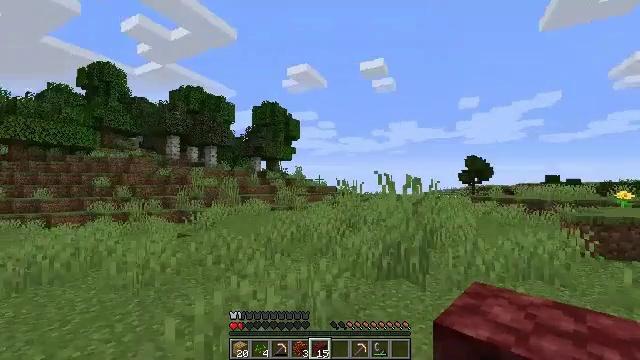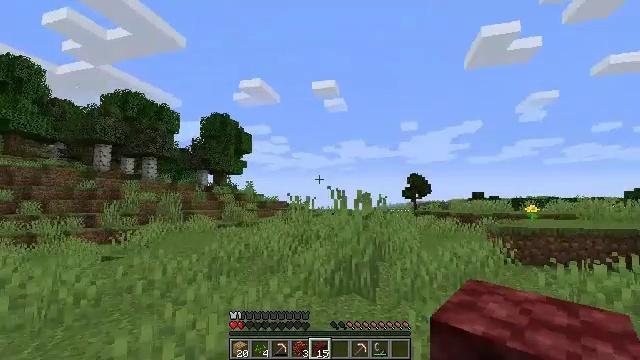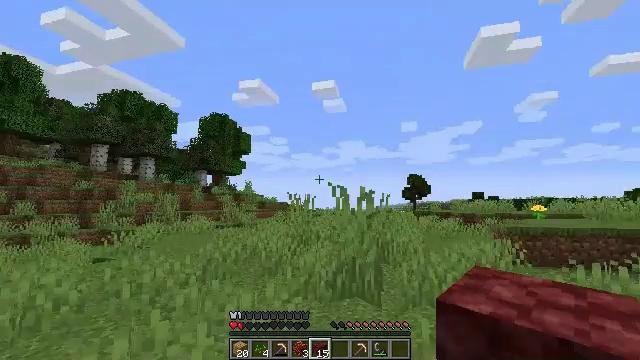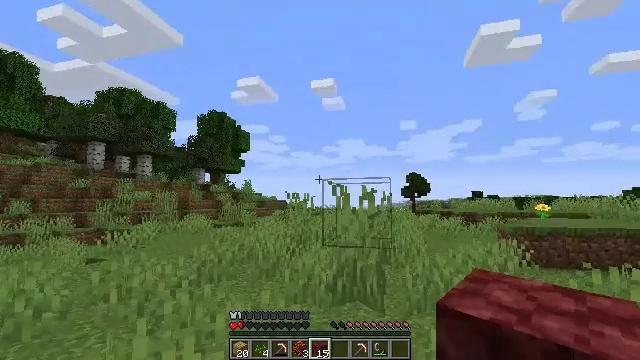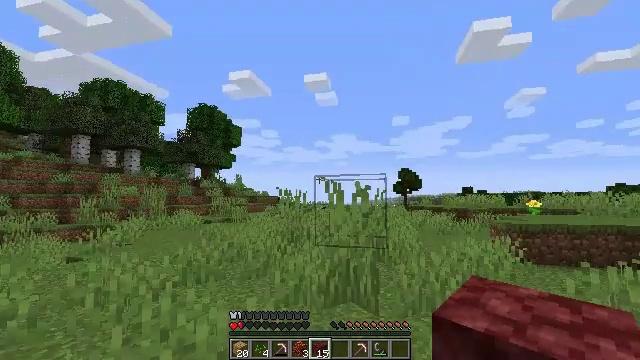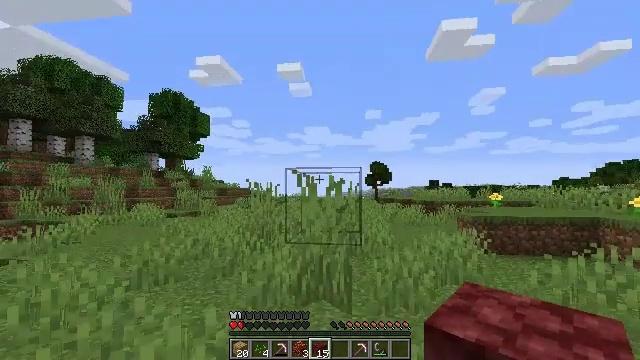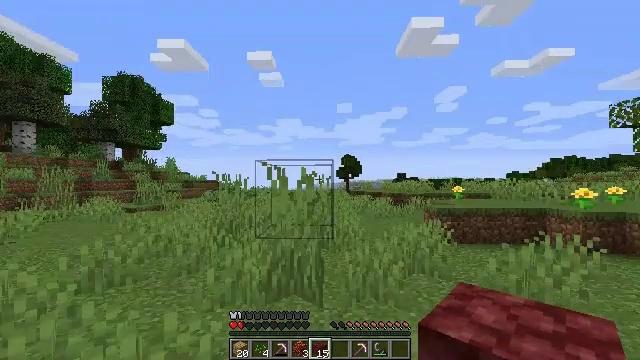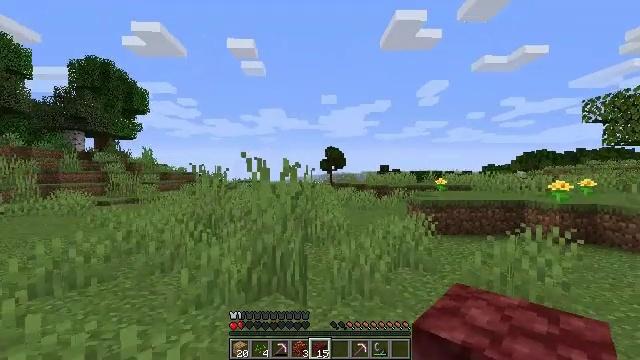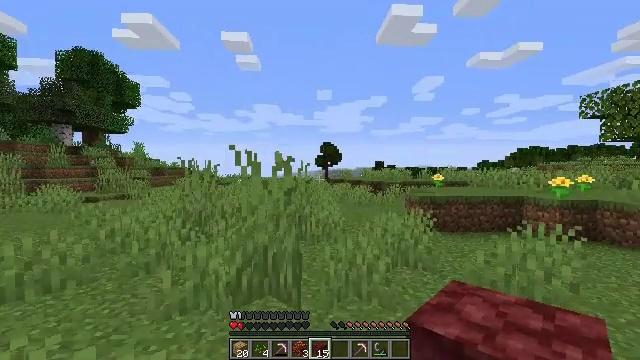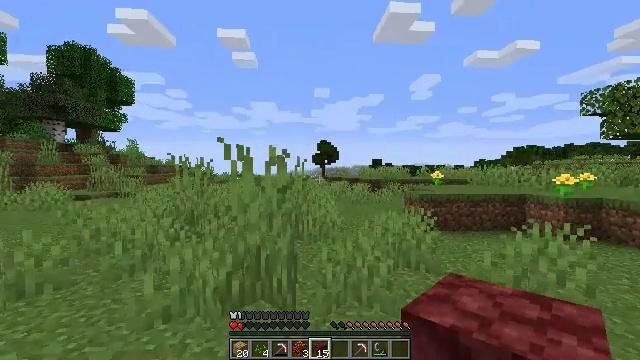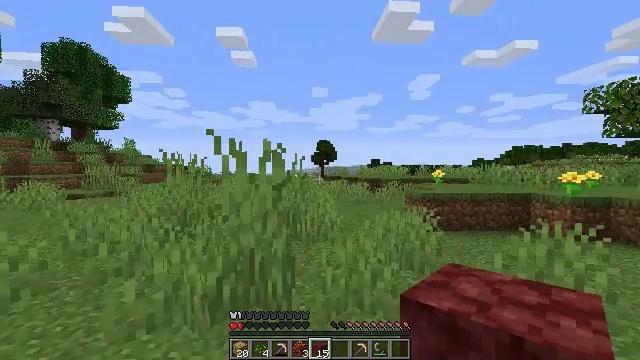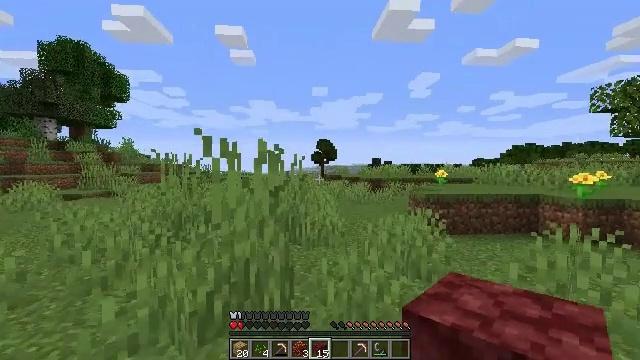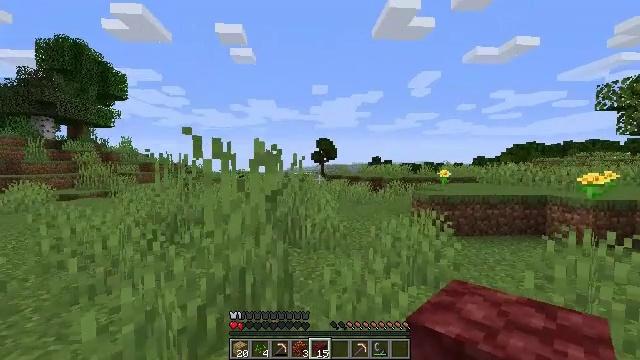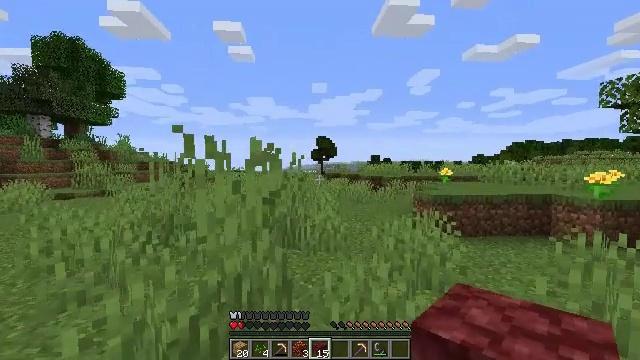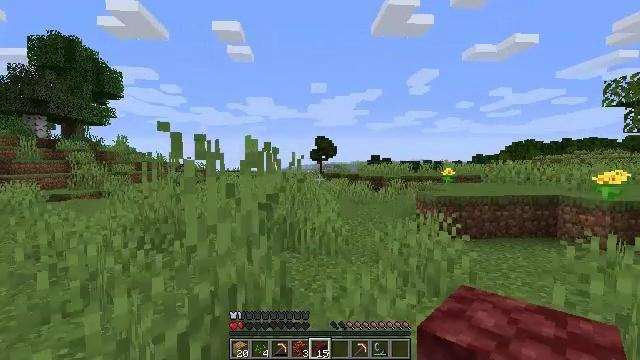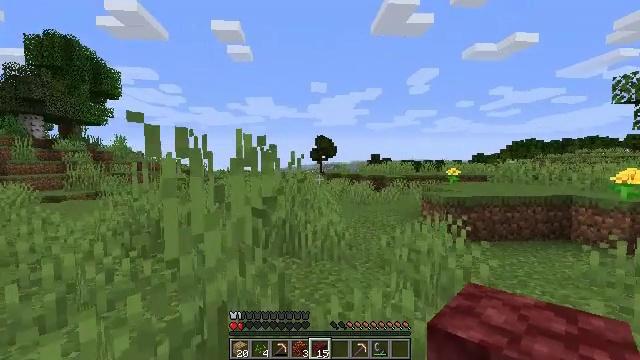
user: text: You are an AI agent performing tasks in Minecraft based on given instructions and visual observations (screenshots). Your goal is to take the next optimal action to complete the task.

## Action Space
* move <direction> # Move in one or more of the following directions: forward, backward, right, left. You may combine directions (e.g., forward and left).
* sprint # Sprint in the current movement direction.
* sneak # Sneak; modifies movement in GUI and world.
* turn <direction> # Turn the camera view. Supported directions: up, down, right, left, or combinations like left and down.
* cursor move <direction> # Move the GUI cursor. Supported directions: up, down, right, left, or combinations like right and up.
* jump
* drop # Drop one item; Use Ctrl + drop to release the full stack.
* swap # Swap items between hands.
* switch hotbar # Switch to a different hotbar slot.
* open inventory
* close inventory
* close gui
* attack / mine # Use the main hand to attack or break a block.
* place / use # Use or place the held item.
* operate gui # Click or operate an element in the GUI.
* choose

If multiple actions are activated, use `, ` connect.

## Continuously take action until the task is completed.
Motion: motion action
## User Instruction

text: Collect stone from the mine.
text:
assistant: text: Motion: move forward, turn right and up
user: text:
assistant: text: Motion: move forward
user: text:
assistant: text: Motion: move forward
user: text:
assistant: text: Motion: move forward, turn right
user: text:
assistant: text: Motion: move forward, turn right and down
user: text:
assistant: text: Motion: move forward, turn right and down
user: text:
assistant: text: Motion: move forward, turn right and down
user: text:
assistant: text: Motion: move forward, turn right and down
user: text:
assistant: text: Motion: move forward
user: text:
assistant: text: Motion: move forward
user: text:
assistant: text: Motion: move forward
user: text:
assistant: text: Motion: move forward
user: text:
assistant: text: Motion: move forward
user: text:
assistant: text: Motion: move forward
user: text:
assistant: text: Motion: move forward
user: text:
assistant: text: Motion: move forward
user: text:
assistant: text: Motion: move forward
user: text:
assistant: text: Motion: move forward
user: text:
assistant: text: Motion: move forward
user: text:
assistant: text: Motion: move forward
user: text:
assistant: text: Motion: move forward
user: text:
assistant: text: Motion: move forward
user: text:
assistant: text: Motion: move forward
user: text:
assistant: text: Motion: no_op
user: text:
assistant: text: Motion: no_op
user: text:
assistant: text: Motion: no_op
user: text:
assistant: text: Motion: move forward
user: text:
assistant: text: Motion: move forward, jump
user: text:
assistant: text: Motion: move forward, jump
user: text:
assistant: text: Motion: move forward and move right, jump